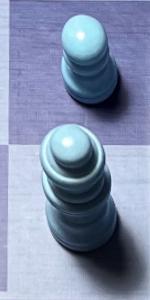
Label: Queen_White